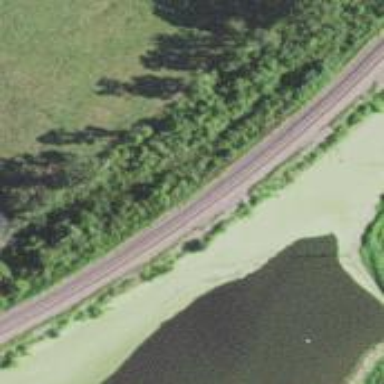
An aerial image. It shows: Railway track.